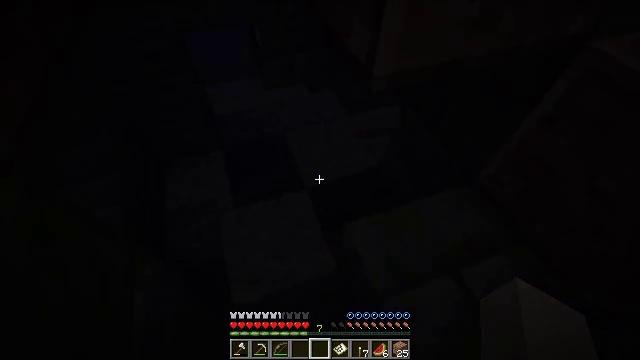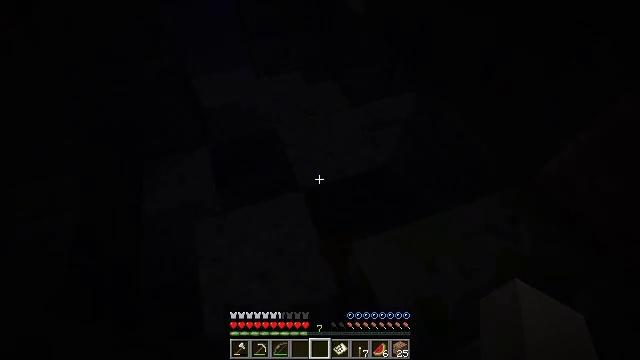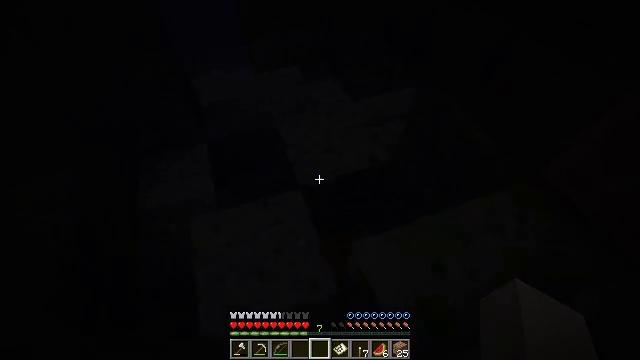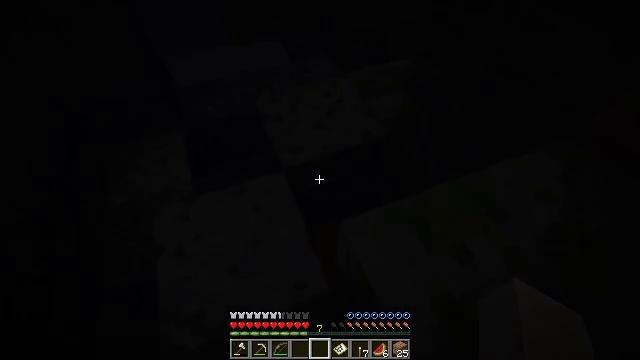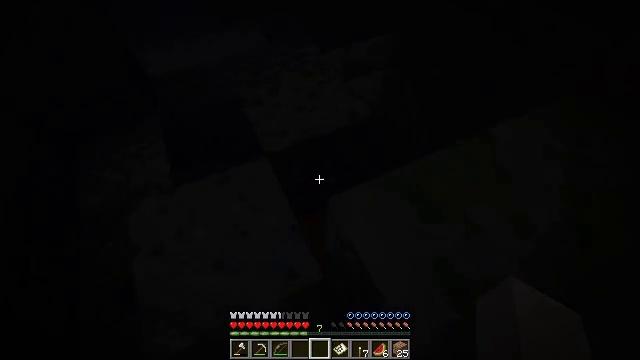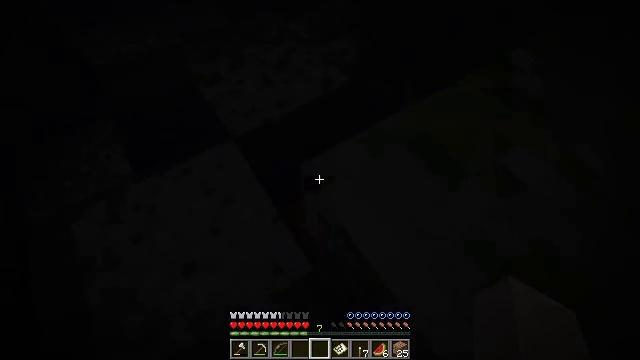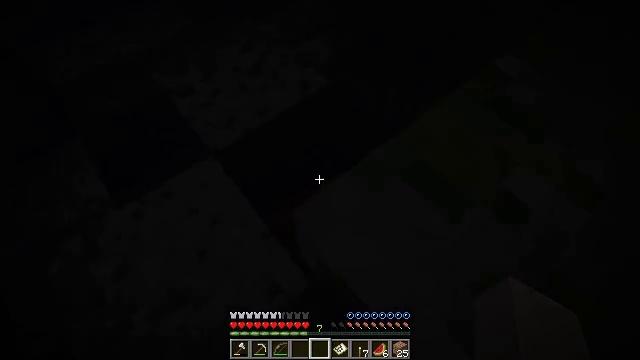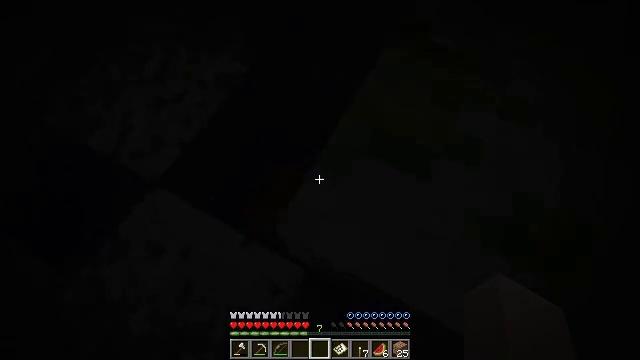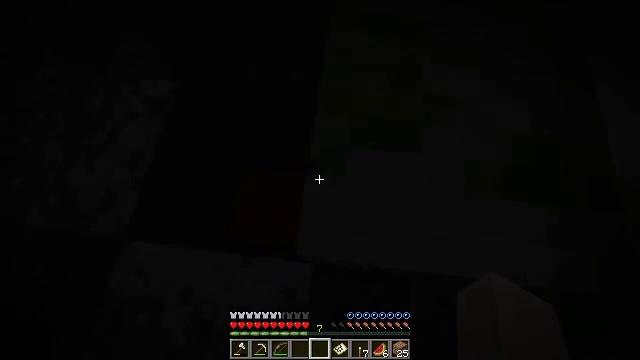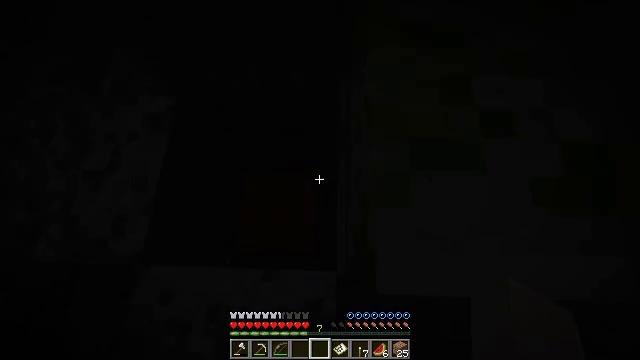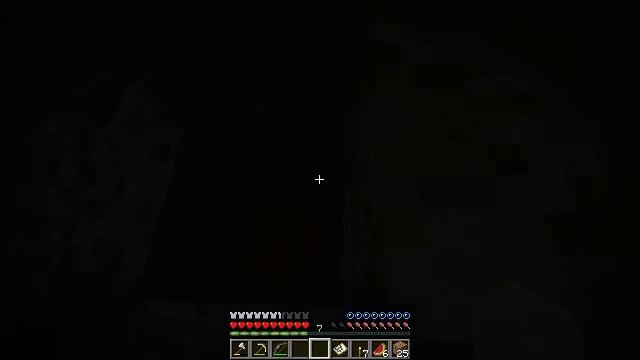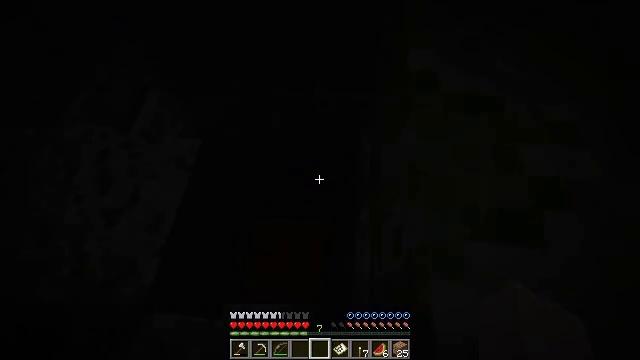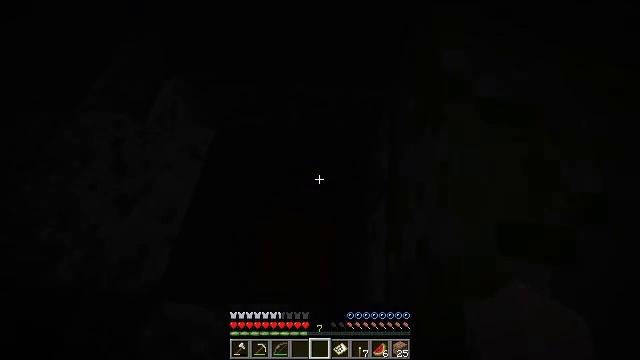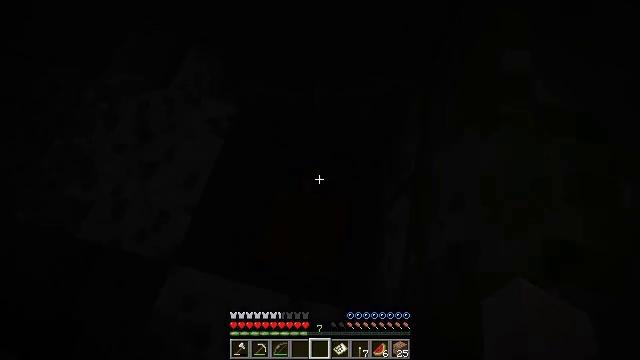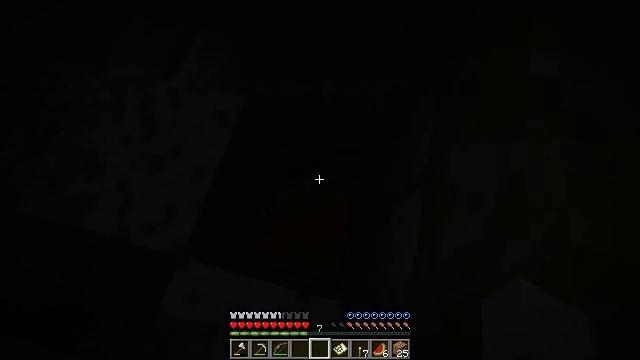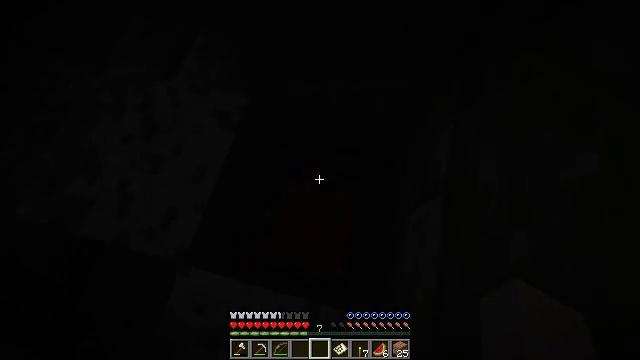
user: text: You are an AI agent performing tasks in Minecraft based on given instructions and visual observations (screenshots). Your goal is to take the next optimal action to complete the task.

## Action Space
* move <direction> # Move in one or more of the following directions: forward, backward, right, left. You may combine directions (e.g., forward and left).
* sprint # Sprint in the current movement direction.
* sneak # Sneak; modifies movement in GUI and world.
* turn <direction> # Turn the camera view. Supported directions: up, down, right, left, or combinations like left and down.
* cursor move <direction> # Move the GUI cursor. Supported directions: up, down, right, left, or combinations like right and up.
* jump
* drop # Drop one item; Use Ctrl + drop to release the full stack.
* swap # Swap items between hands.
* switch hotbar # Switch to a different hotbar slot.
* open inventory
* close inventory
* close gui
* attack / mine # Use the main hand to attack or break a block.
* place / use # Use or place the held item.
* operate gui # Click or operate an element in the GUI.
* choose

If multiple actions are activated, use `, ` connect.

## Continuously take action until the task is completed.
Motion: motion action
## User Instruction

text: Catch and defeat a cod.
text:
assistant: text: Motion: move forward, sprint
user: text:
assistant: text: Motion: move forward, sprint
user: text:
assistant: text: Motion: move forward and move left, sprint, turn right and down
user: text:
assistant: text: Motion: move forward and move left, sprint, turn right and down
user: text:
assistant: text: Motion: move forward and move left, sprint, turn right and down
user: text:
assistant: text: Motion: move forward and move left, sprint, turn right and down
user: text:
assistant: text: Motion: move forward and move left, turn right and down
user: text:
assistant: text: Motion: turn right and down
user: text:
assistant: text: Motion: turn right
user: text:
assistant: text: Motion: turn up
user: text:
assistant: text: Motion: turn left and up
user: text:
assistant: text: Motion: turn left and down
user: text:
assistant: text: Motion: turn left and down
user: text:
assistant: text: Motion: turn down
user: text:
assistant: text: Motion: no_op
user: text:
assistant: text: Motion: turn down, use / place
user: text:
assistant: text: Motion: turn down, use / place
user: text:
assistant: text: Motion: use / place
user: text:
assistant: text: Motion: no_op
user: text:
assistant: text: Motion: no_op
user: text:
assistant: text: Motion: open gui
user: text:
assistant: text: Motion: move back
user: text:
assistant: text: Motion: move back
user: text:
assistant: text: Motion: move back
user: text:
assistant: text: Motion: move back
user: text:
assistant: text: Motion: move back
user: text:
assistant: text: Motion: no_op
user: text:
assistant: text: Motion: no_op
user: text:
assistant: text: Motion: no_op
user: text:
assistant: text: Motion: close gui